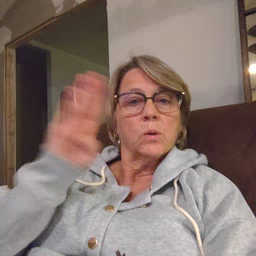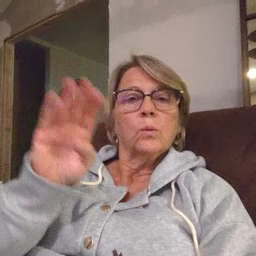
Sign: blue